Question: In a design that I'm working on, there is a recurring image background shape that appears several times in different sizes throughout the site. For example, one page uses it as a huge background images, where the top and bottom part of this image is cut off by the browser edges.
It's not an easy pattern to create with canvas, but as far as I know it's possible. Here's what it looks like.

Am I better off making several images of this same pattern or is this background image easy to recreate through canvas? If it is appropriate for canvas, how do I go about recreating it in the various sizes? I wish I knew how to begin something like this using canvas but it's above my skillset.
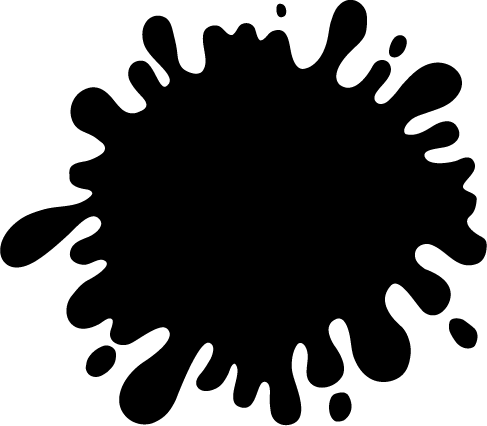
Answer: I've converted your shape to an SVG shape here: <URL> -- use it as you'd like.
According to <URL>, SVG is supported on all common browsers except for IE8 and earlier.
For IE8 and earlier you might be able to combine <URL>, a canvas emulator for IE8 and earlier. Or you could display a rectangle with a background color -- IE users might not miss the splat.
: You could also get creative with CSS3 background gradients, ala <URL>, but compatibility is low across browsers.